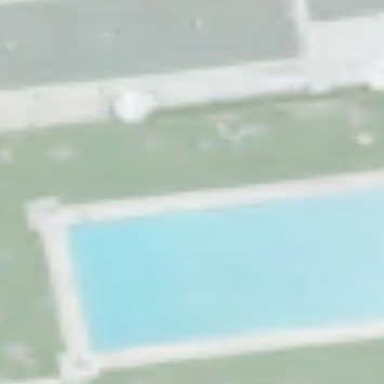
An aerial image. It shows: Swimming pool located in leisure land.